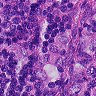
Metastatic tissue present: yes